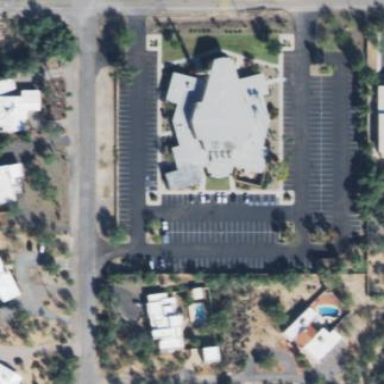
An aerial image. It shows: Building that is place of worship.